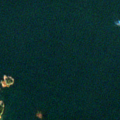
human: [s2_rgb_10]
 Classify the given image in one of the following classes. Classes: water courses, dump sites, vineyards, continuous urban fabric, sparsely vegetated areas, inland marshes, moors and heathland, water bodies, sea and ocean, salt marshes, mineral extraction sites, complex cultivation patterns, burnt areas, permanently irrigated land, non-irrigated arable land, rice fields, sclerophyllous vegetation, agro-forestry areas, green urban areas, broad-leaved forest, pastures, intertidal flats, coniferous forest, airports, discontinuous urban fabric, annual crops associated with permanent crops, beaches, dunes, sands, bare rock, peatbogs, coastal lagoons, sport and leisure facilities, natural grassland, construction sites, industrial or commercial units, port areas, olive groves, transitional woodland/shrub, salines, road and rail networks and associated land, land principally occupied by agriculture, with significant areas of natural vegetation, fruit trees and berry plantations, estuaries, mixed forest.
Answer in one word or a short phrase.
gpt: mixed forest, sea and ocean